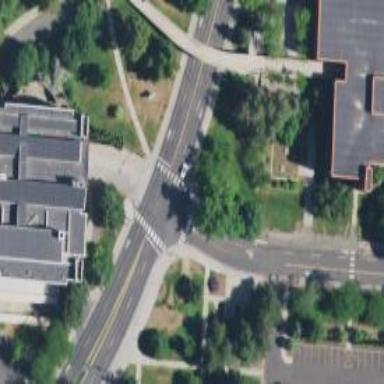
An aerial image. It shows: Footway with zebra crossing.